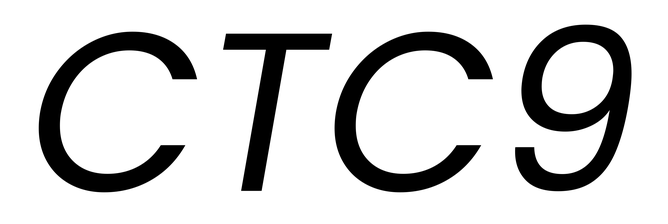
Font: Poppins-Italic